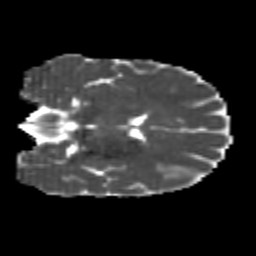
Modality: MD
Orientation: coronal
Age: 22
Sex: female
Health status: healthy
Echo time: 0.074 s